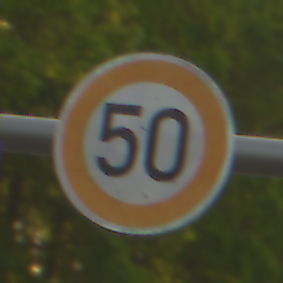
Verkehrszeichen: Geschwindigkeit50
Umgebung: Outdoor, RoadRail
Tageszeit: SunriseSunset
Wetter: Clear
Licht: Natural
Jahreszeit: NotSpecified
Kontrast: LowContrast